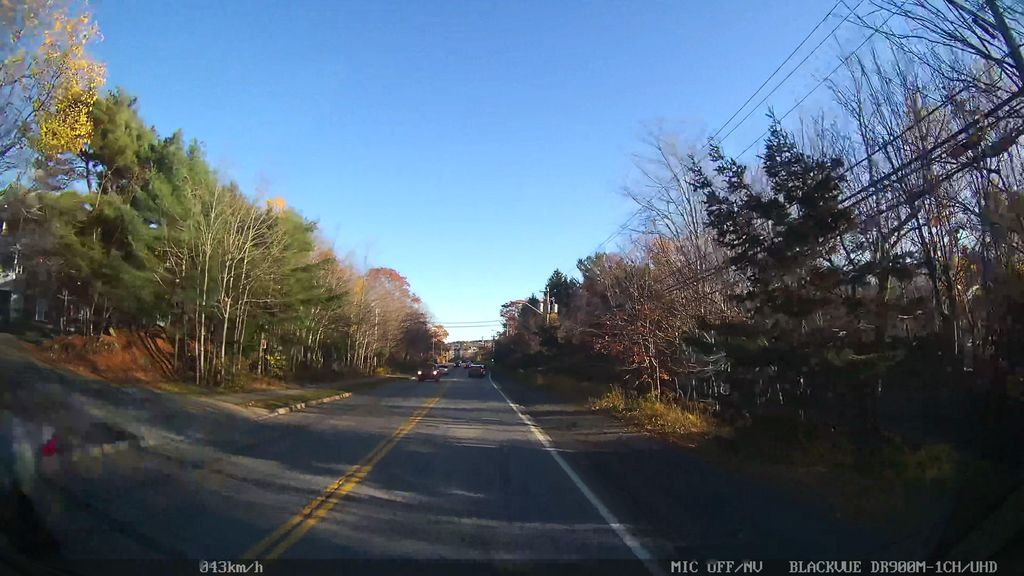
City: halifax